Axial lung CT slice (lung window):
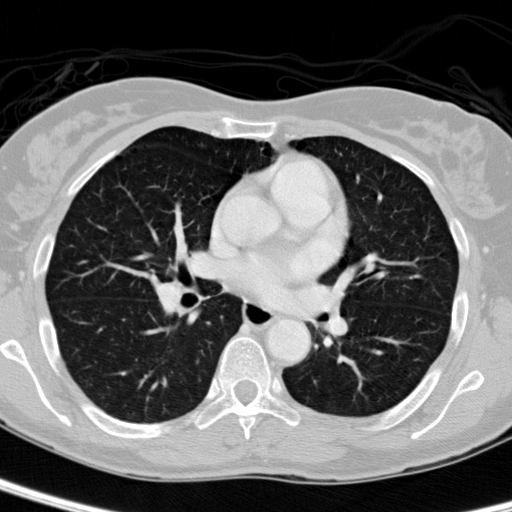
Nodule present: no